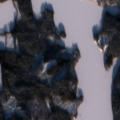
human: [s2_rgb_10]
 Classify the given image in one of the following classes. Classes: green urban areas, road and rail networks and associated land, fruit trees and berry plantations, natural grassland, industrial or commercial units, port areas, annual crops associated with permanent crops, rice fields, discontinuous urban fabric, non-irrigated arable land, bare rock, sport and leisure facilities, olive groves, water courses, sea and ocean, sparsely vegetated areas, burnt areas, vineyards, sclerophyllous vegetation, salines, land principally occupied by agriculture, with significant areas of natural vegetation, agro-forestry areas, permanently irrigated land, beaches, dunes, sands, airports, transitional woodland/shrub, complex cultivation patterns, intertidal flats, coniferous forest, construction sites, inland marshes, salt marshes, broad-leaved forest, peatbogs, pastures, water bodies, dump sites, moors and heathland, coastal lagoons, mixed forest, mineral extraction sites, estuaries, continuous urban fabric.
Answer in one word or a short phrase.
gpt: broad-leaved forest, coniferous forest, mixed forest, water bodies